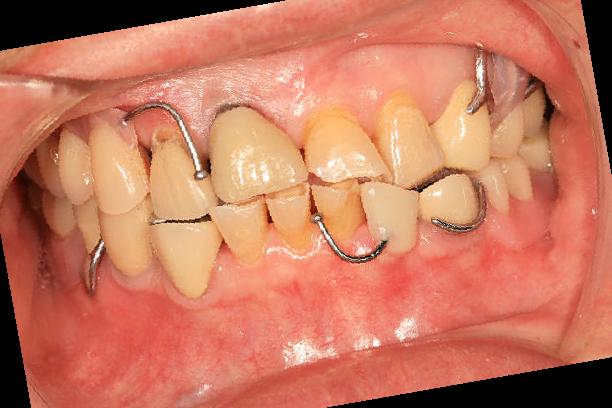
Condition: Calculus